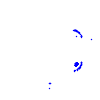
Particle: electron